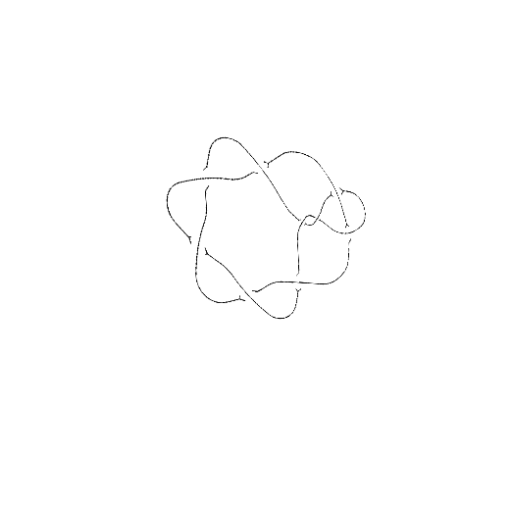
Crossing number: 9